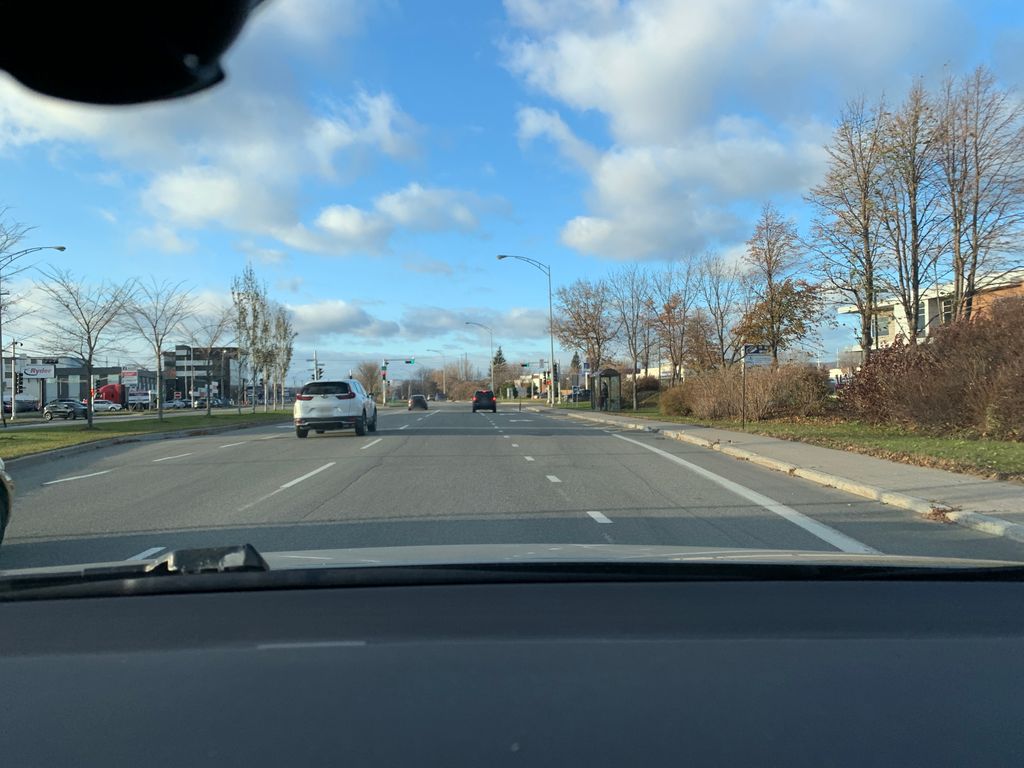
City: quebec_city